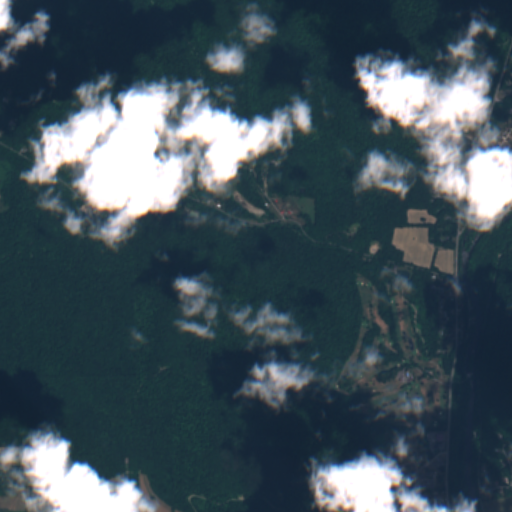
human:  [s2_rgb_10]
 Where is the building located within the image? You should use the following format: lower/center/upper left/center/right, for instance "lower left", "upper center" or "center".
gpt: The building is located in the lower right of the image.
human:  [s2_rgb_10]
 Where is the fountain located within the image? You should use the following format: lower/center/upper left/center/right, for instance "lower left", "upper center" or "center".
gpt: The fountain is located in the lower right of the image.
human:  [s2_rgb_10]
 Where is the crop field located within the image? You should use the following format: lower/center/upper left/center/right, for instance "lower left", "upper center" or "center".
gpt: There is no crop field in the image.